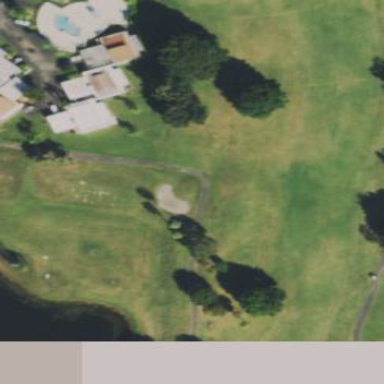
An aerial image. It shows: Golf fairway surrounded by grass.